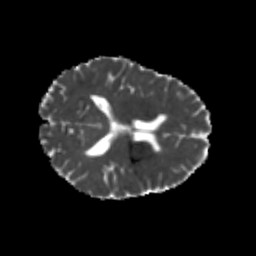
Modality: MD
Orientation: axial
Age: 21
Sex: male
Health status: healthy
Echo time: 0.074 s